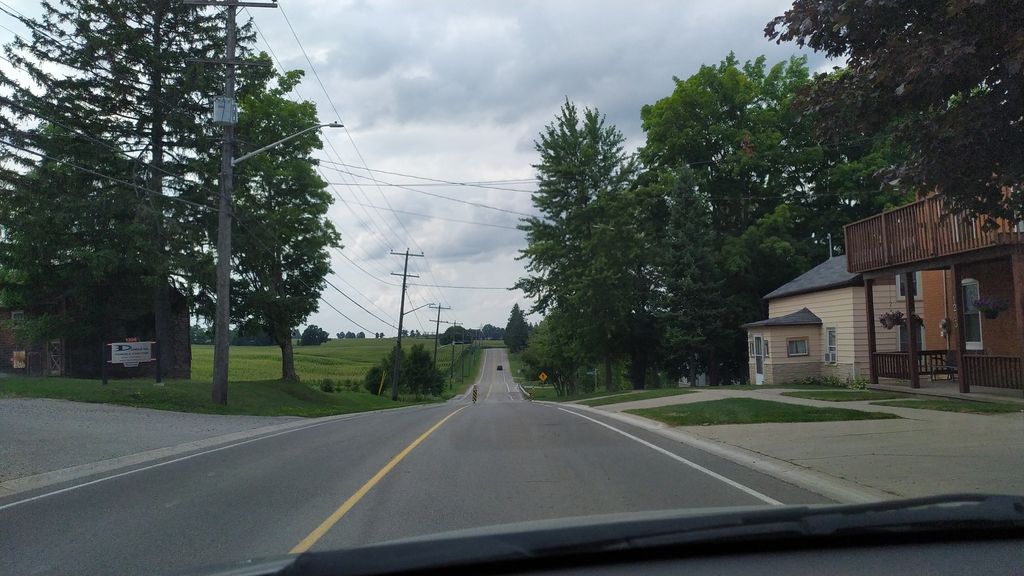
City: kitchener-waterloo